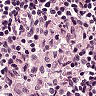
Metastatic tissue present: no